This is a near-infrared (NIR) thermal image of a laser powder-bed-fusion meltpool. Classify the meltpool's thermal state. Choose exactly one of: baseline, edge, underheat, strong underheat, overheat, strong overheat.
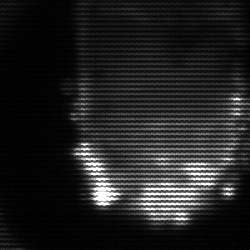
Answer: baseline